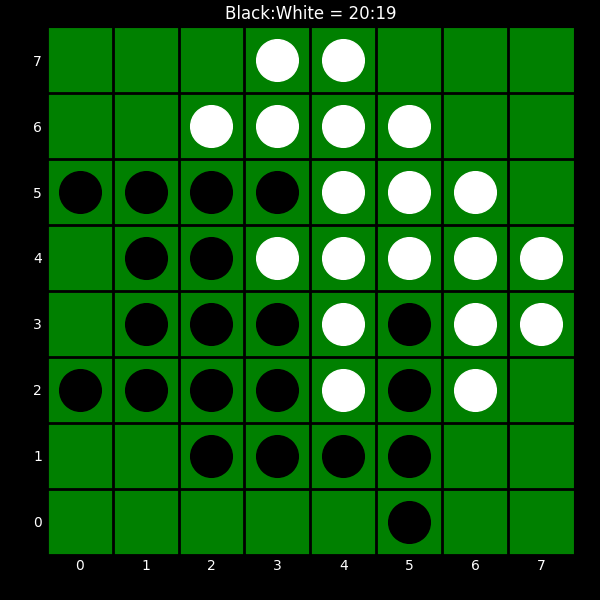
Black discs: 20
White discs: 19